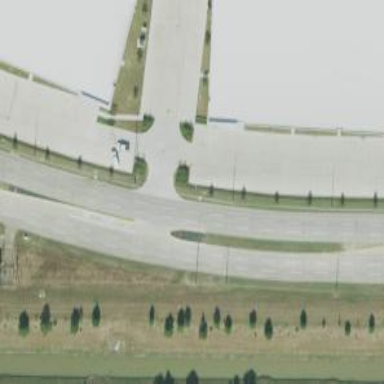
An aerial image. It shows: Secondary link road.